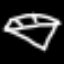
Label: diamond